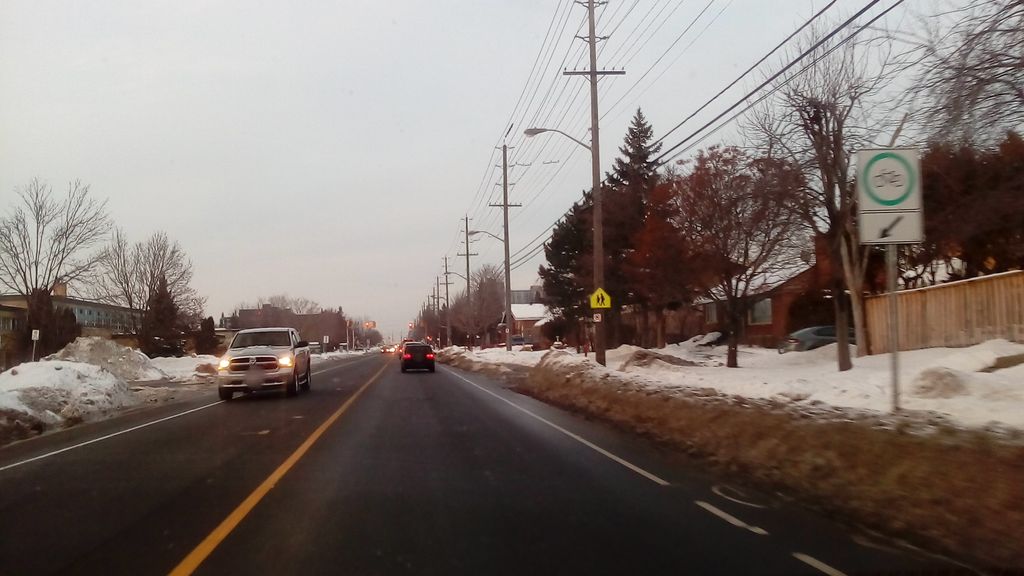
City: ottawa-gatineau